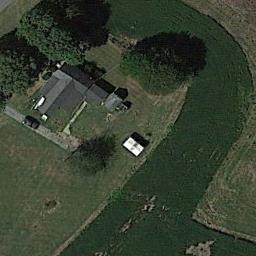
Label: sparse_residential